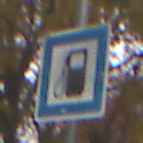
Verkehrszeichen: Tankstelle
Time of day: Midday
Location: Outdoor (Nature)
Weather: Overcast
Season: Autumn
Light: Natural